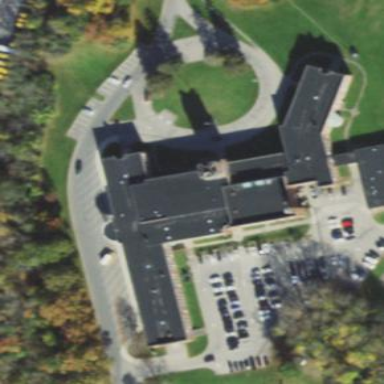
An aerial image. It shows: School building.